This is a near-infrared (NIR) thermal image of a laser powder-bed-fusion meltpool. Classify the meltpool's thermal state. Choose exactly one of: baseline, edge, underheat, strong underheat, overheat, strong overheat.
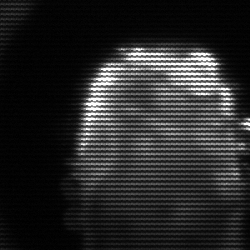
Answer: baseline